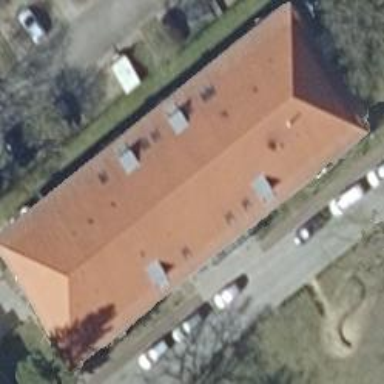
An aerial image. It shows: View of apartment building.